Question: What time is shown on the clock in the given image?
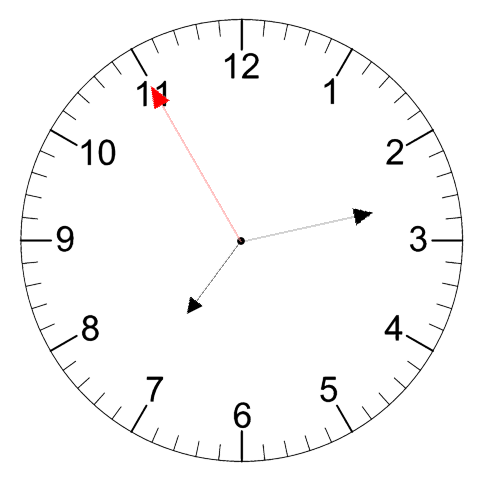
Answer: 07:12:55